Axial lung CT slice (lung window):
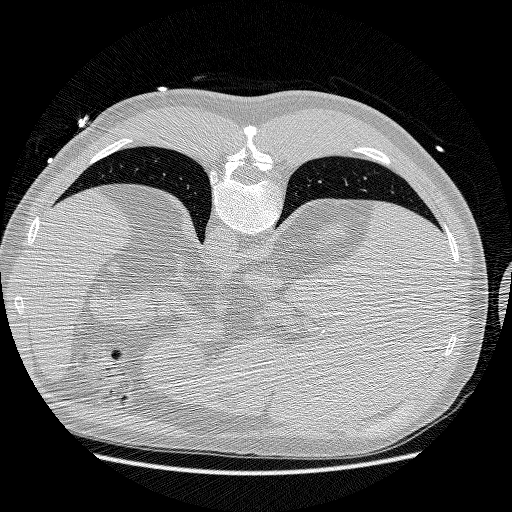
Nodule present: no